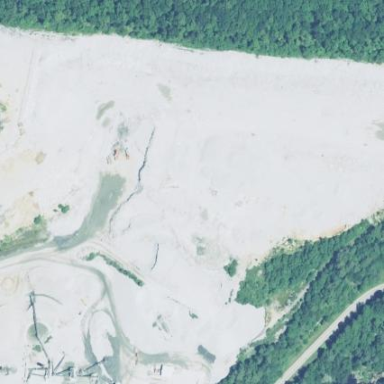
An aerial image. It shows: Quarry area.